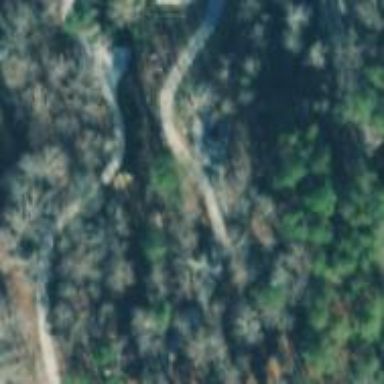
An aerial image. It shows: Driveway leading to service road.